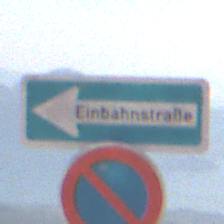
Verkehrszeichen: EinbahnstrasseLinksweisend
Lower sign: EingeschraenktesHalteverbot
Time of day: Midday
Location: Outdoor (Nature)
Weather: Clear
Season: NotSpecified
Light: Natural